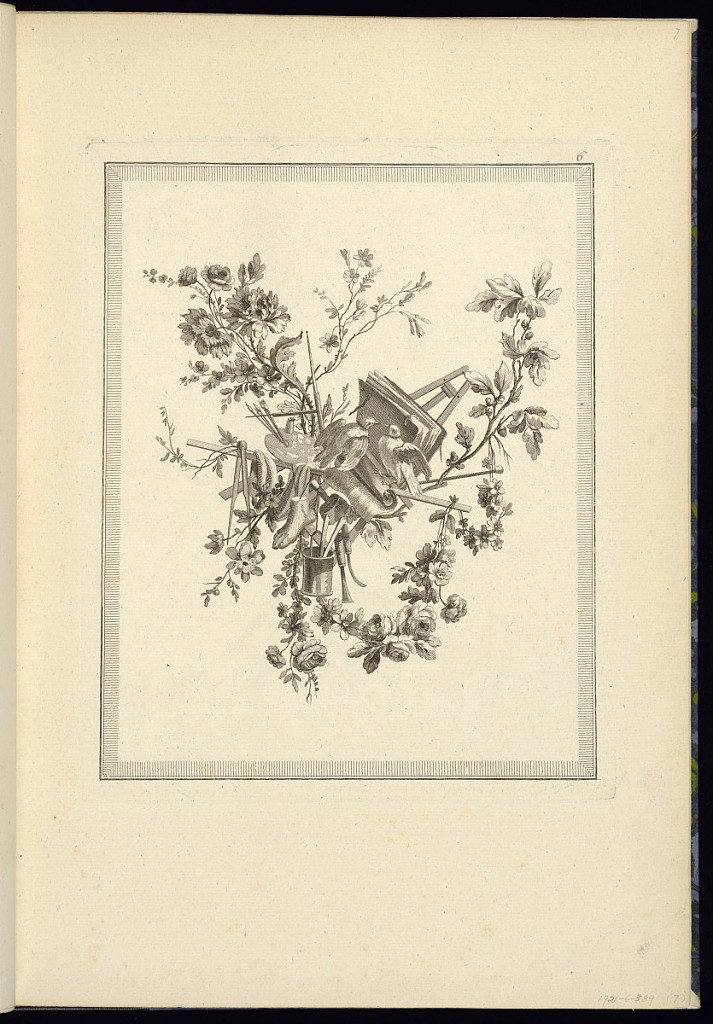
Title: Floral Trophy
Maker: Pierre Ranson, French, 1736–1786
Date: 1778
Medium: Etching on laid paper
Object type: Print
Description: Floral trophy ornament design incorporating flowers, foliate branches, festoon of flowers, birds, model of a foot, palette, paint brushes, portfolio, measuring devices, caliper, and an easel. The plate is numbered.